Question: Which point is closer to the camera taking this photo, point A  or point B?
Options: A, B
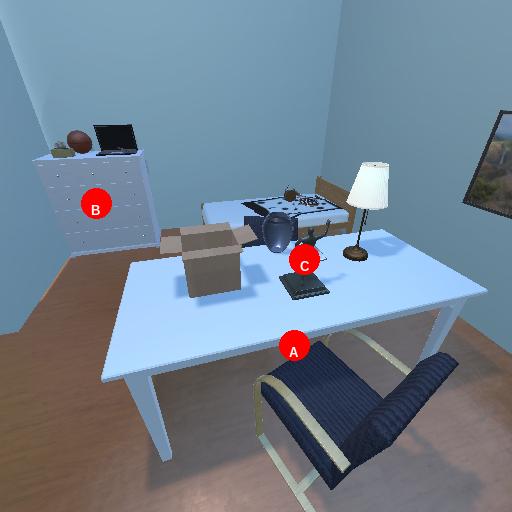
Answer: A